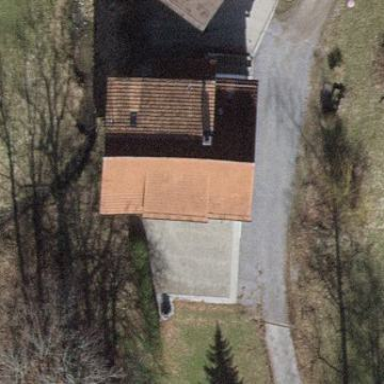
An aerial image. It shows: Detached building.